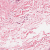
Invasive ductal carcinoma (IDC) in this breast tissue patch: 0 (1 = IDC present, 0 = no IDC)